Question: I have a view that when a button is clicked, it brings up a subview that looks like the following image.
However there is much wasted space here. How can I change it so that the subview is like an action sheet, just the picker with a done/cancel button right above the picker like is commonly done.
Currently this view is a UIView in IB, and is animated in with the following code:
'''
- (IBAction)dateButtonPressed
{
[dateView setFrame:CGRectMake(0, self.view.frame.size.height, self.view.frame.size.width, self.view.frame.size.height)];
[self.view addSubview:dateView];
[UIView animateWithDuration:.5 animations:^{
[dateView setFrame:CGRectMake(0, 0, self.view.frame.size.width, self.view.frame.size.height)];
'''

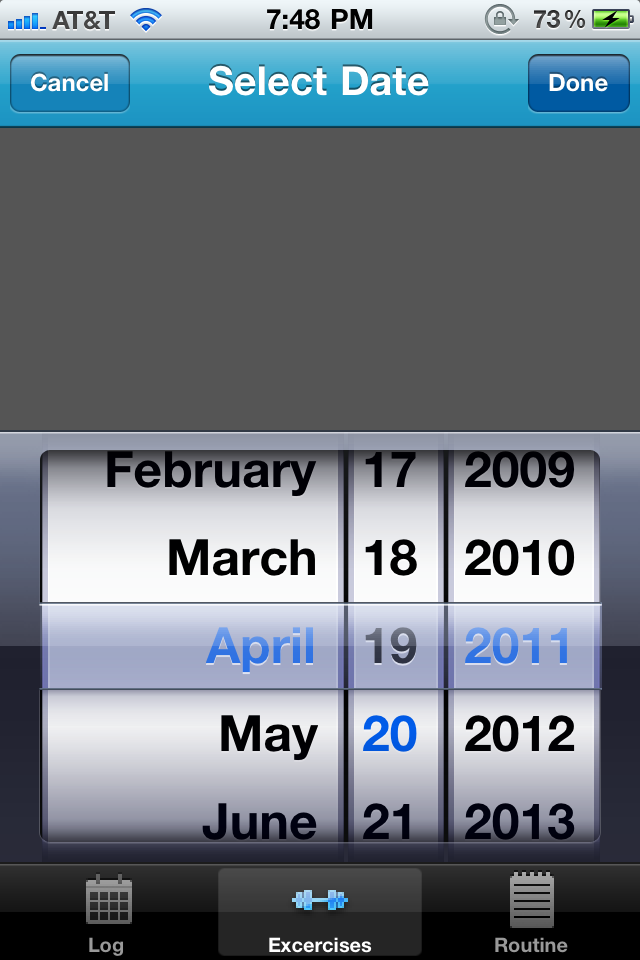
Answer: Just change the frame of dateview. Instead of (0,0,320,480) (in case of iPhone), use (0, 270, 320, 210), if the height of your view is to be kept as 210 (270 = 480-210)
In case you want the Cancel and Done buttons to come up in the same view, create a UIView with the date picker and a toolbar on top of it with Done and Cancel buttons. And add this UIView to your view again with an adjusted "y" in the CGRect that you pass for the dateView's frame.